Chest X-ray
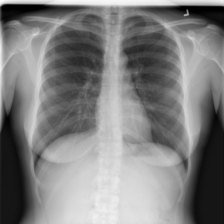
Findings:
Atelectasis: negative
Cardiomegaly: negative
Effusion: negative
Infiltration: negative
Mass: negative
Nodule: negative
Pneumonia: negative
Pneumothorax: negative
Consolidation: negative
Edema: negative
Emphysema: negative
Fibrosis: negative
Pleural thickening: negative
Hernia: negative